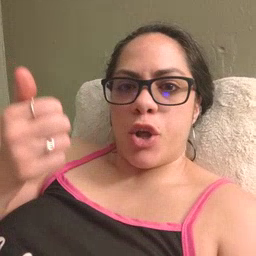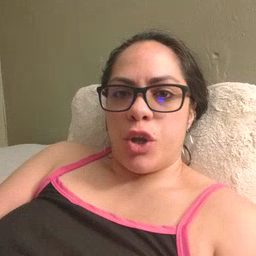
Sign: better